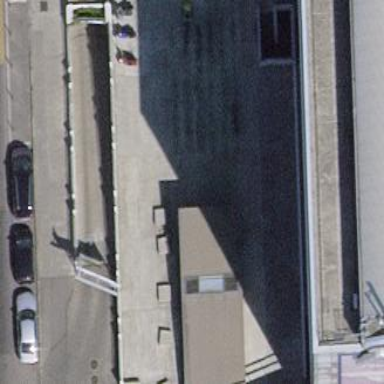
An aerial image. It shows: Motorcycle parking facility.